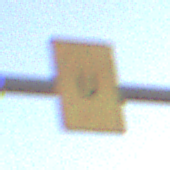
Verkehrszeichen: AnkuendigungOderFortsetzungUmleitungOhnePfeilsymbol
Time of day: SunriseSunset
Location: Outdoor (RoadRail)
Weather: PartlyCloudy
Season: NotSpecified
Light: Natural